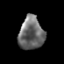
Tissue: prostate
Cell type: Epithelial cells
Senescence score: 0.3256
Nuclear area (px): 804
Mean DAPI intensity: 107.469